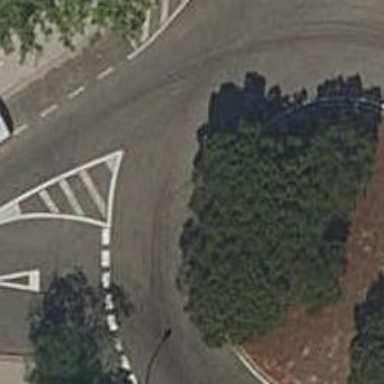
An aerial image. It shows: Roundabout on residential road.